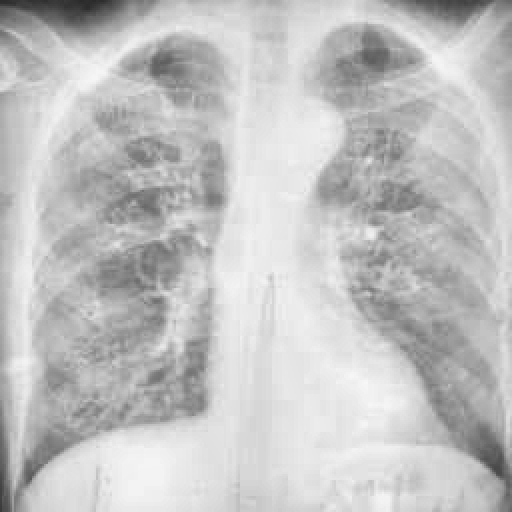
Finding: TUBERCULOSIS